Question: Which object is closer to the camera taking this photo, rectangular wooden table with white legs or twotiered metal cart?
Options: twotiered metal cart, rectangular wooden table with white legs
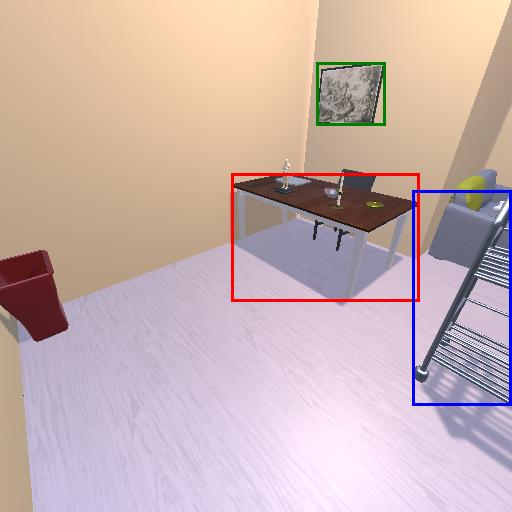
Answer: twotiered metal cart